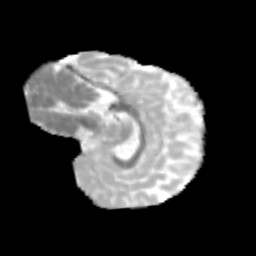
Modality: MD
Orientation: sagittal
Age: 9
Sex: female
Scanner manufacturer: siemens
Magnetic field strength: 3 T
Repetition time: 3.8 s
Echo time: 0.07 s